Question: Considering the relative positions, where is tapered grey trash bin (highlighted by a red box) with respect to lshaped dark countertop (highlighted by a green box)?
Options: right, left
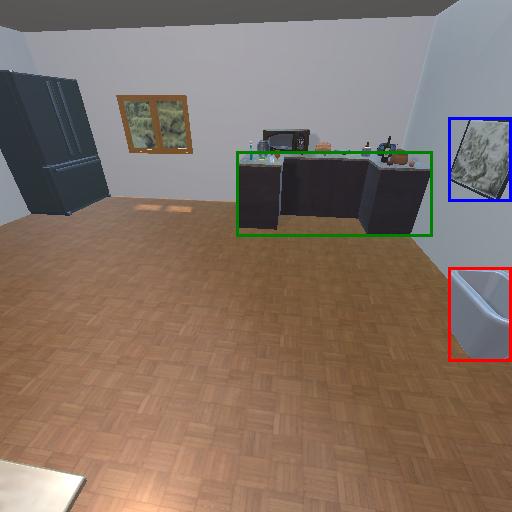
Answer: right